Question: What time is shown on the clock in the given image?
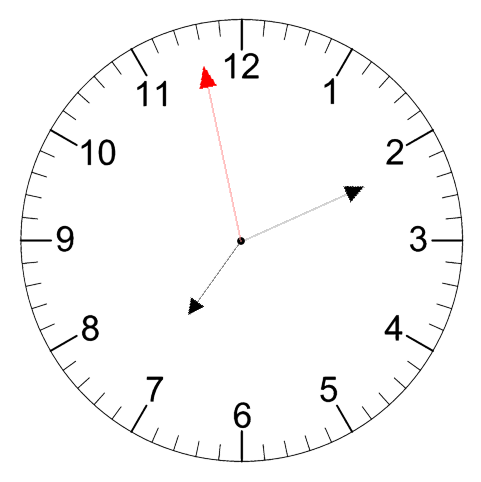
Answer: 07:10:58